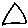
Label: triangle